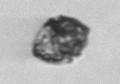
Label: Kryptoperidinium_triquetrum